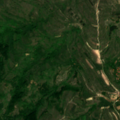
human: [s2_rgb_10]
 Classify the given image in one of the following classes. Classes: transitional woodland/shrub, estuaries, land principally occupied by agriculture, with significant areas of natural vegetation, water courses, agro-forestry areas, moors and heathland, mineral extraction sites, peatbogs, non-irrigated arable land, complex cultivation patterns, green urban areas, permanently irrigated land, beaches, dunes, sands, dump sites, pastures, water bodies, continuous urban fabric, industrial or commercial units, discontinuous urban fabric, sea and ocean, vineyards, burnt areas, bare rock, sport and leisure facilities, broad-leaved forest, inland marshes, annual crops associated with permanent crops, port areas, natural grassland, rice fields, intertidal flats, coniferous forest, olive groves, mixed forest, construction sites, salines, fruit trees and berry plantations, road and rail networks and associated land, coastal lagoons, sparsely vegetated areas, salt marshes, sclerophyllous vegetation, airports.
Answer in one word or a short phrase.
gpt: land principally occupied by agriculture, with significant areas of natural vegetation, broad-leaved forest, transitional woodland/shrub